Interaction volume radius: 5 \u00c5
Interaction volume height: 45 \u00c5
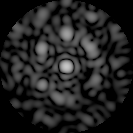
Disorder parameter: 0.5635